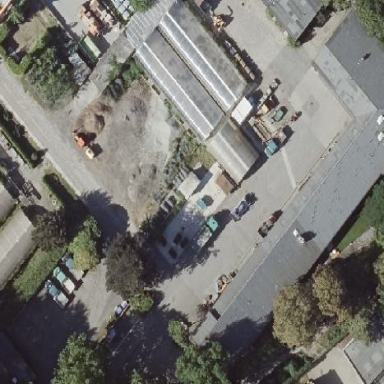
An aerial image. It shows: Commercial building.